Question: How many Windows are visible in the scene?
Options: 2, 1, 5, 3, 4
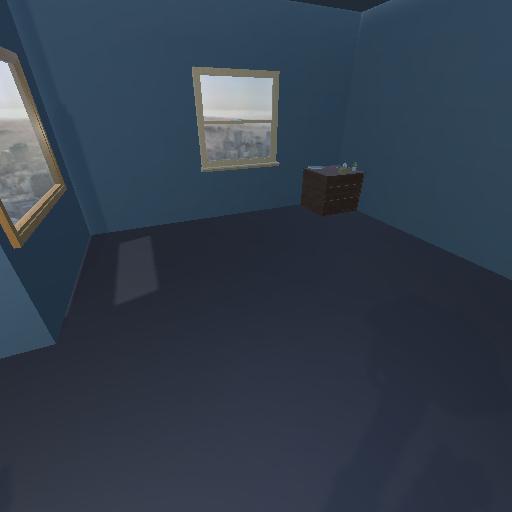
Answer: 2